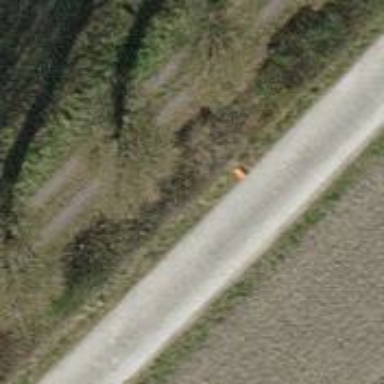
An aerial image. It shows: Pole with roofed pipeline marker.